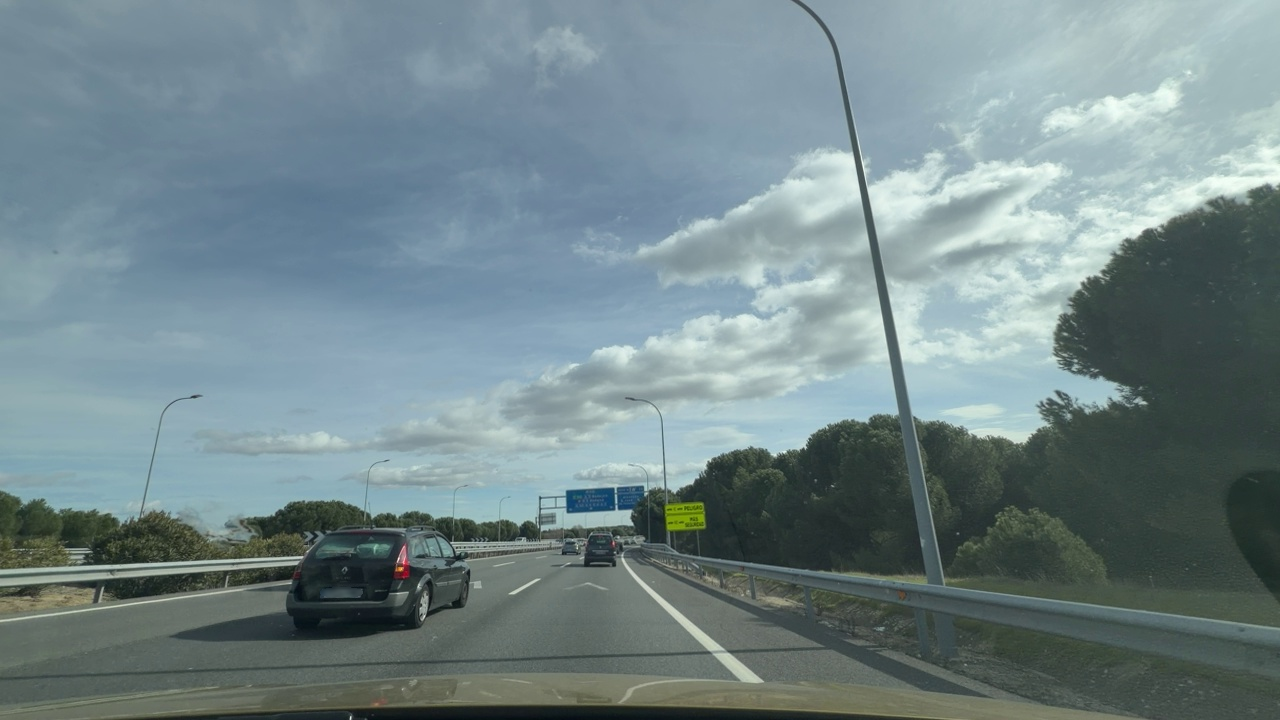
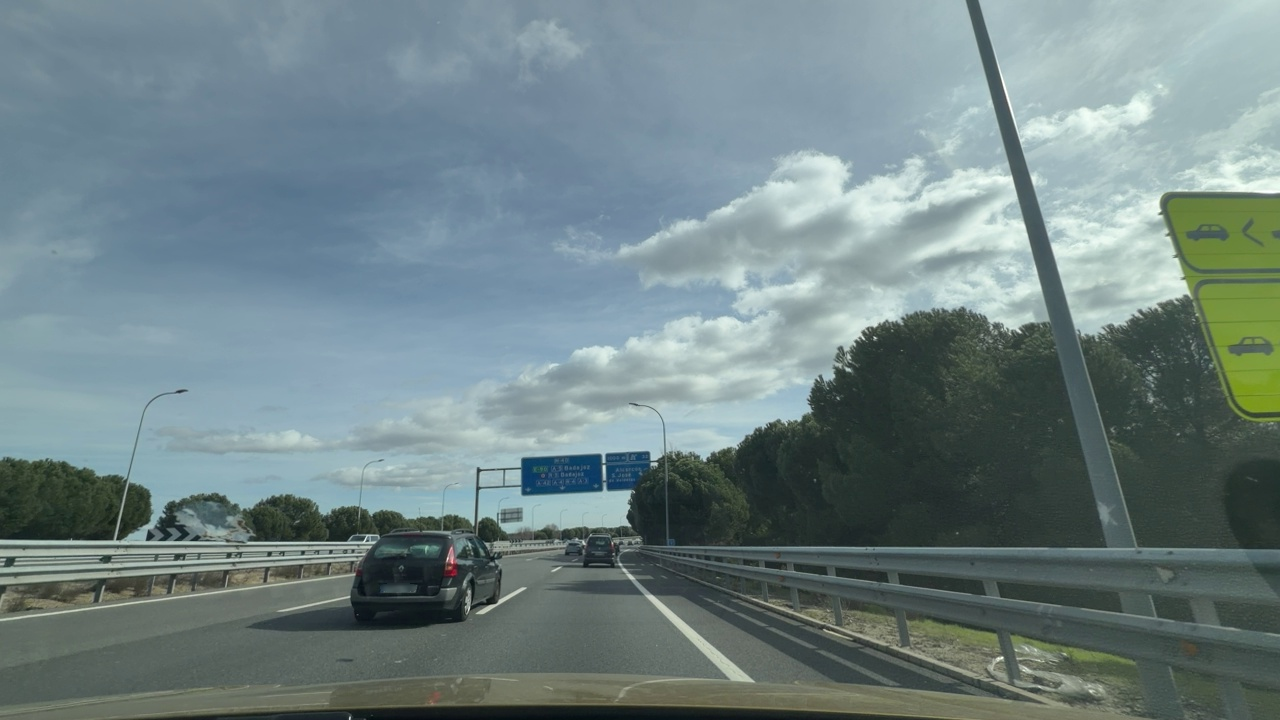
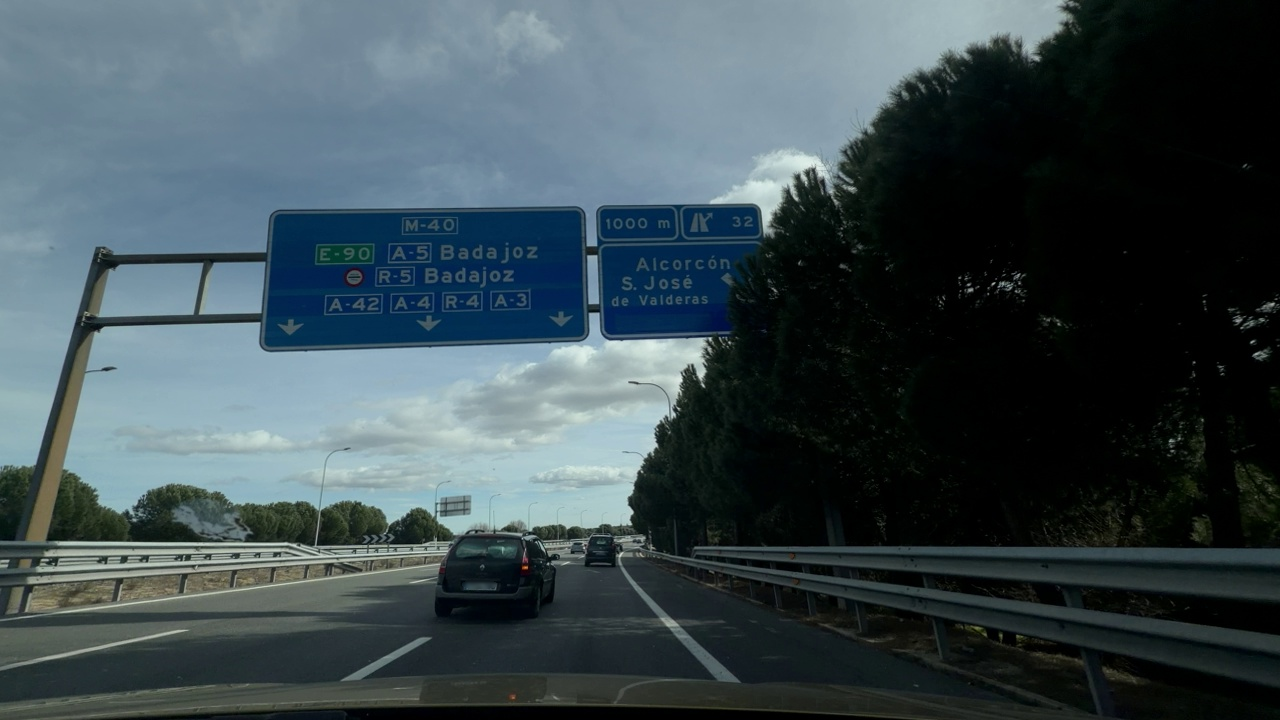
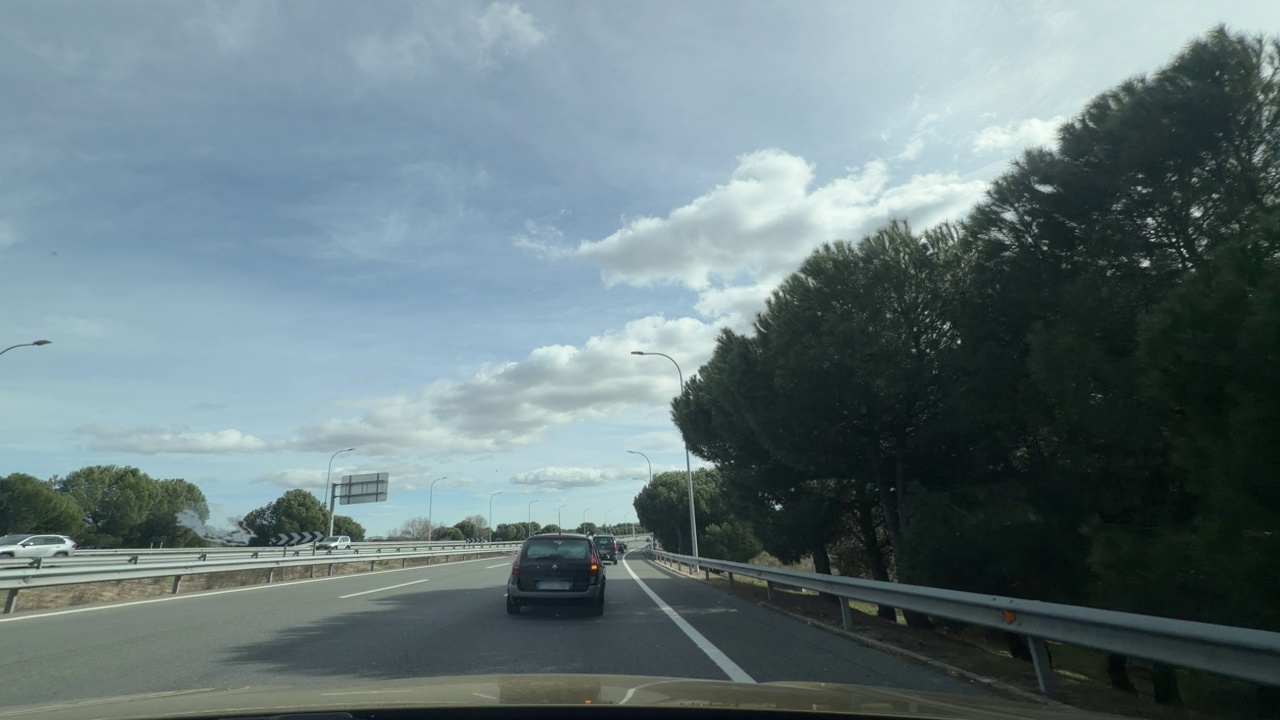
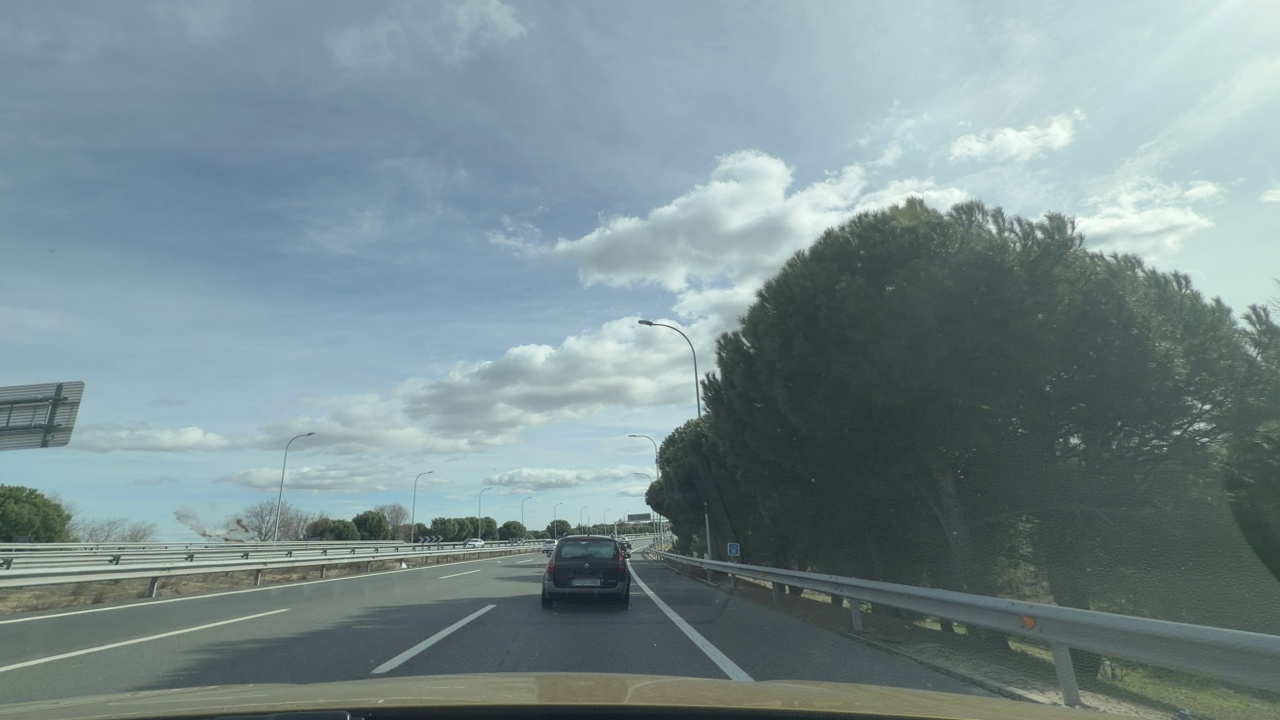
Situation: Cut in
Question: Is a vehicle from an adjacent lane moving into the ego lane?
Answer: Yes
Reasoning: There's a vehicle crossing from the left lane into the ego lane.

Situation: Cut in
Question: Has a vehicle merged into the ego lane directly ahead of the ego vehicle without any intermediate vehicle?
Answer: Yes
Reasoning: There's no vehicle between the ego vehicle and the crossing vehicle.

Situation: Cut in
Question: Is the ego vehicle currently inside a roundabout?
Answer: No
Reasoning: The ego vehicle is travelling in a straight lane.

Situation: Cut in
Question: Is the ego vehicle currently within an intersection?
Answer: No
Reasoning: The ego vehicle is travelling in a straight lane.

Situation: Cut in
Question: Is any vehicle partially overlapping the lane boundary markings of the ego lane?
Answer: Yes
Reasoning: The vehicle crossing from the left is partially overlapping the lane boundary.